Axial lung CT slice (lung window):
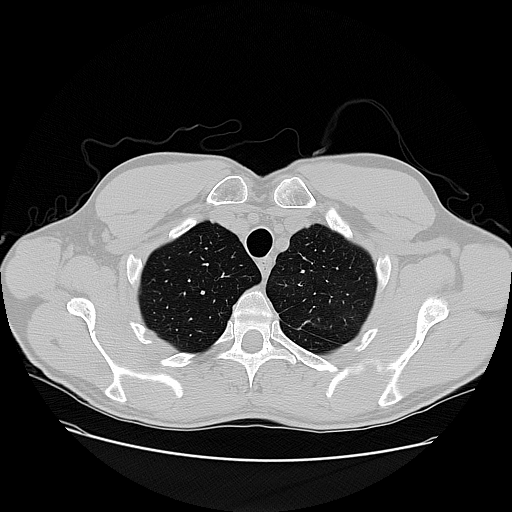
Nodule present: no